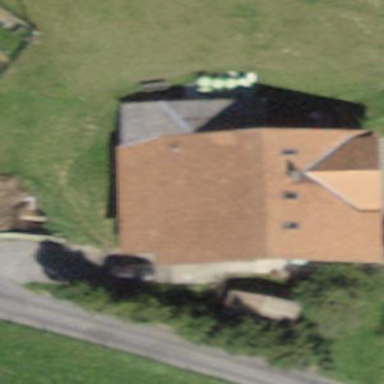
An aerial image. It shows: Farm building.